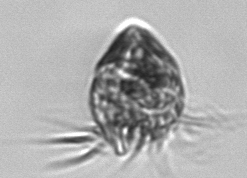
Label: Strombidium_morphotype1